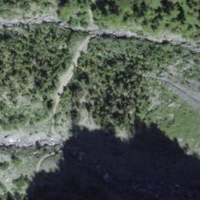
EUNIS habitat code: 43
Species observed at this site:
Saxifraga paniculata
Epipactis atrorubens